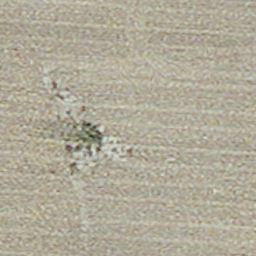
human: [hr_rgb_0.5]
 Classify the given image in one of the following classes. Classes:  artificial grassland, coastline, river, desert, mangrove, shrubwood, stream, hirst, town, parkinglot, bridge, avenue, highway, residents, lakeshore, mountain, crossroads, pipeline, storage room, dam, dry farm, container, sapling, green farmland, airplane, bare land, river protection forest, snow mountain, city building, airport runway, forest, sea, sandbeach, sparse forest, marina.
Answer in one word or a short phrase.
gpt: dry farm